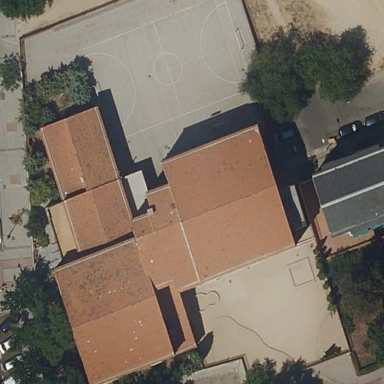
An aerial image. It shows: School.